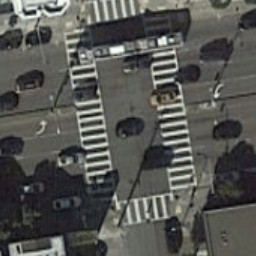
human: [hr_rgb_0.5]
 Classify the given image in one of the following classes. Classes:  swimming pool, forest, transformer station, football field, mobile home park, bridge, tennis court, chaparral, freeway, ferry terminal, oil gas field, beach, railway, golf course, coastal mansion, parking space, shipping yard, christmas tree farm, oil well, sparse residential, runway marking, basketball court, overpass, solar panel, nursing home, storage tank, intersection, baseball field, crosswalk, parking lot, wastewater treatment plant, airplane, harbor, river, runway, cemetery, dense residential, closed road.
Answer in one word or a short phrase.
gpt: crosswalk